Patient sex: M
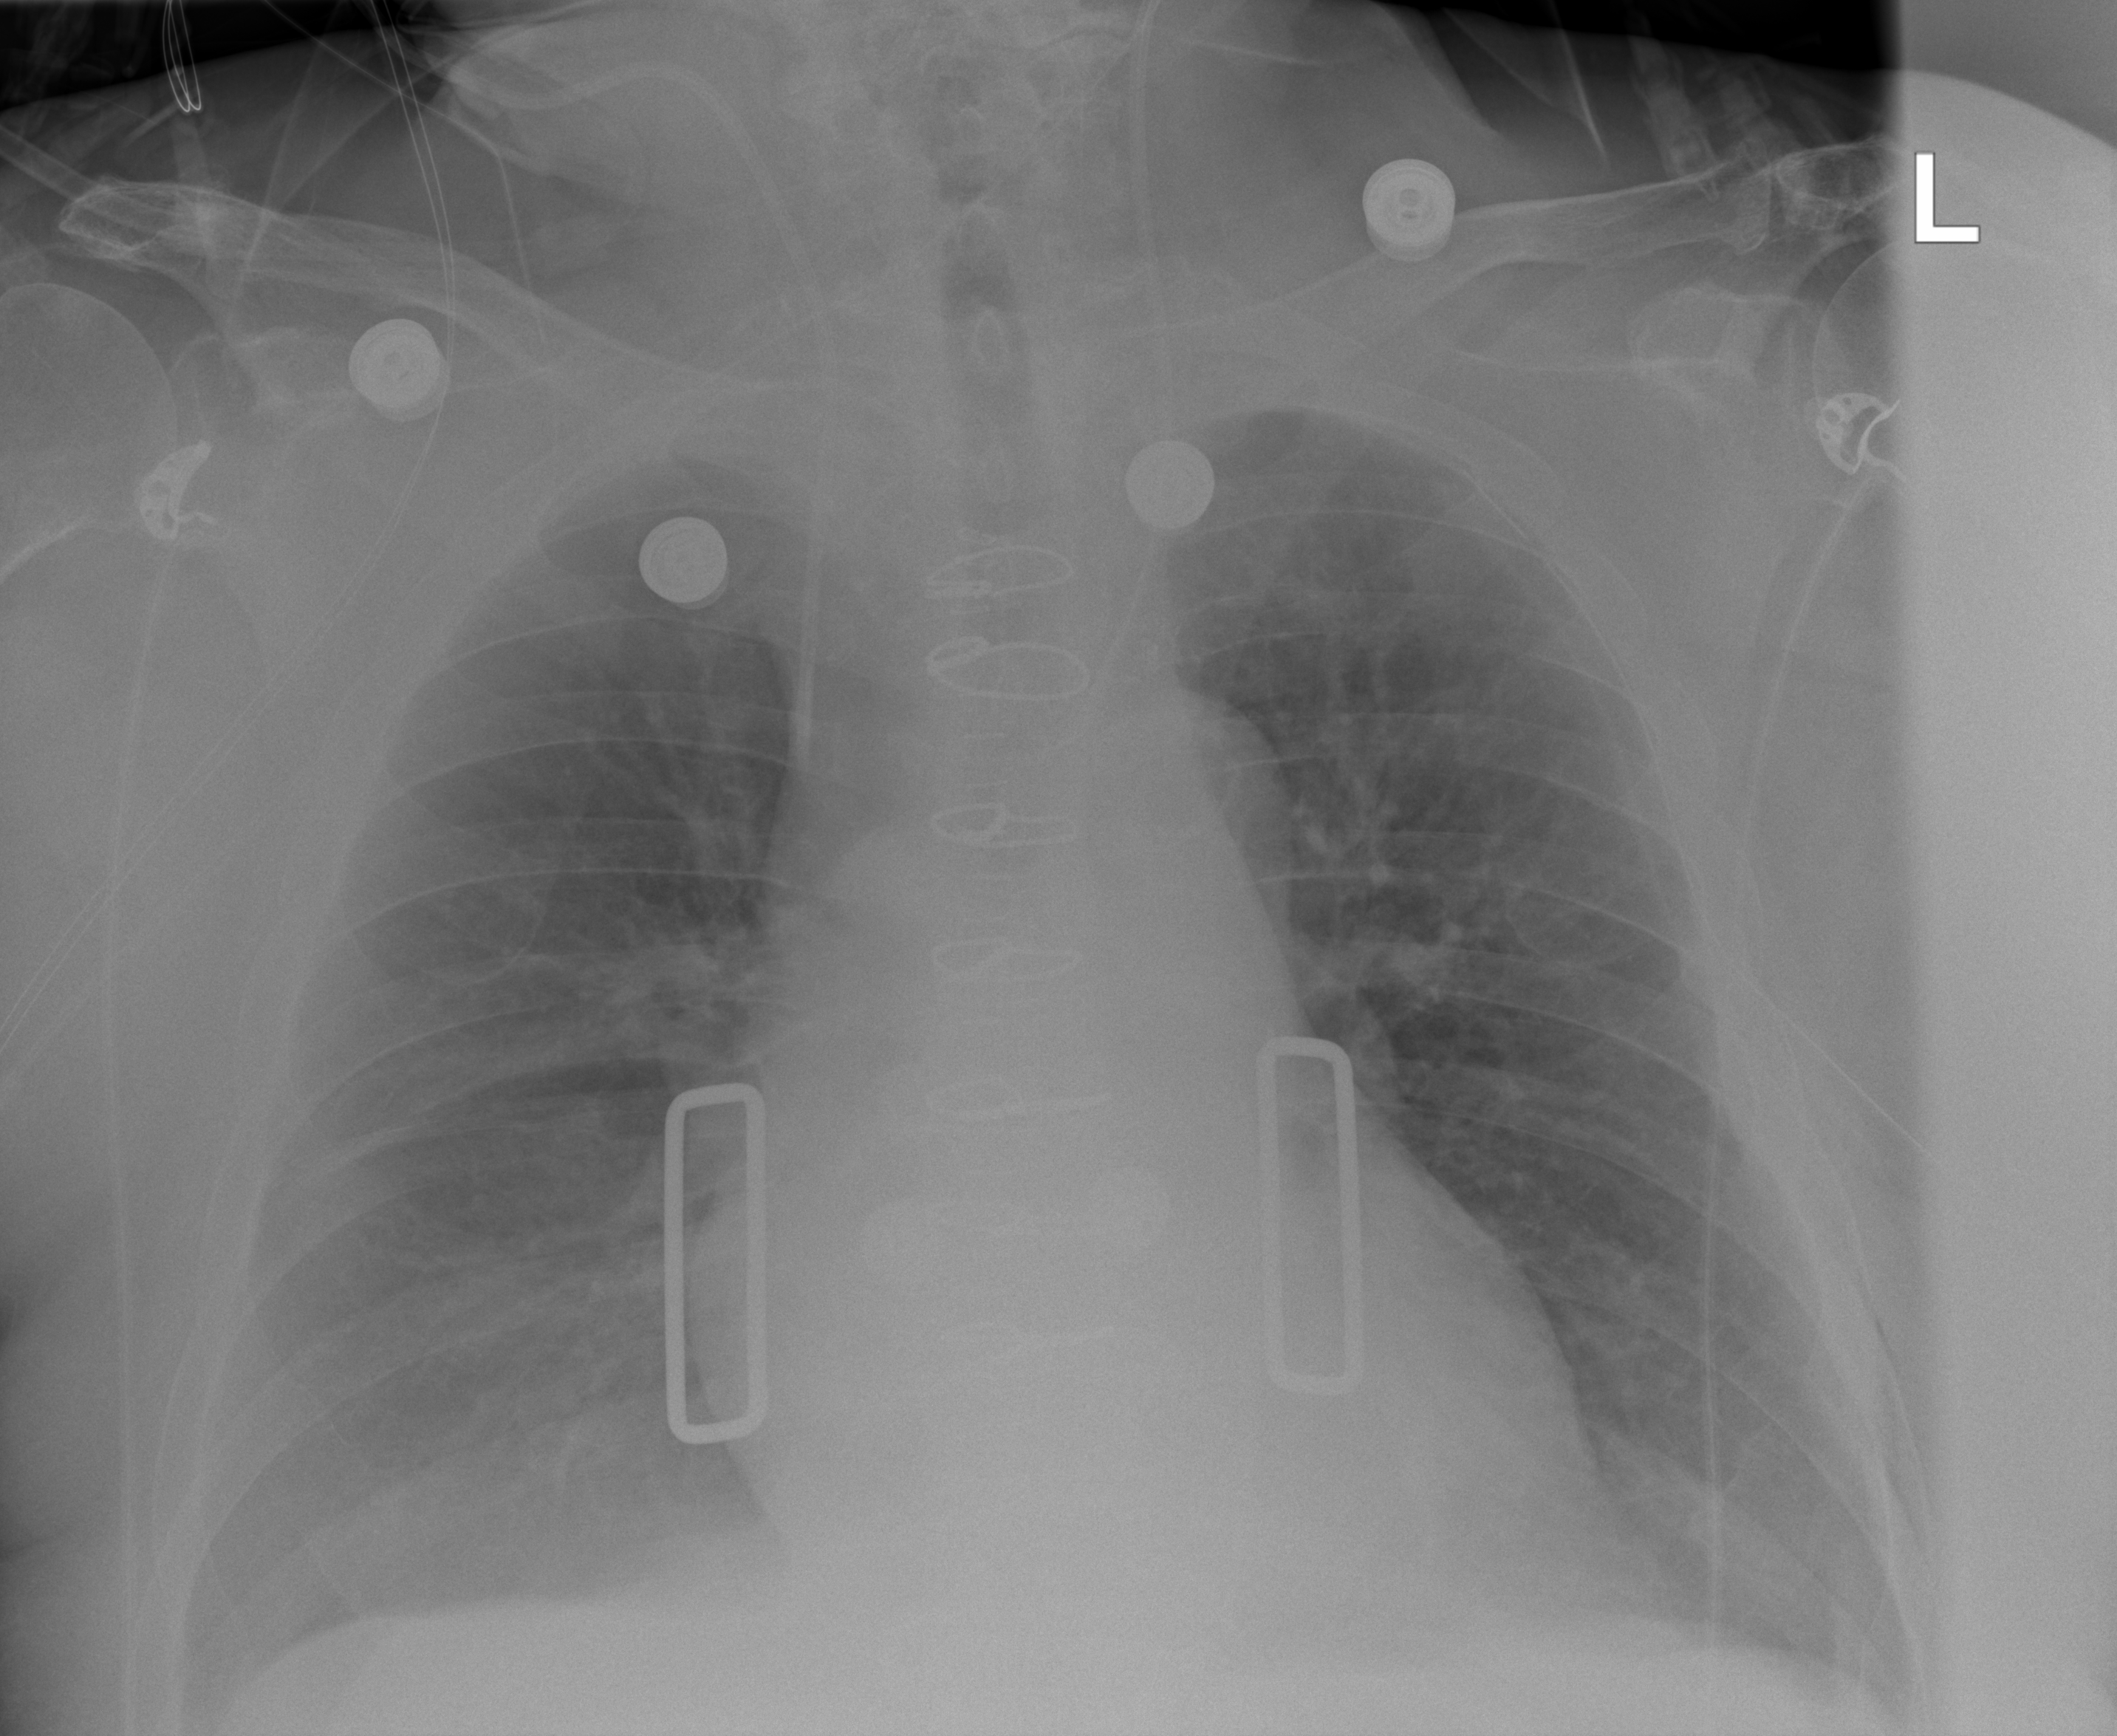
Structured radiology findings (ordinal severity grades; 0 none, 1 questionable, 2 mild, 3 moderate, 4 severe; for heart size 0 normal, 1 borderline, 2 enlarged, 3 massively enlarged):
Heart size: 2
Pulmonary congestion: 0
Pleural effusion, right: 2
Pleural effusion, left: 1
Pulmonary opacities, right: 0
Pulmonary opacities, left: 0
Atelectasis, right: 2
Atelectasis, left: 2